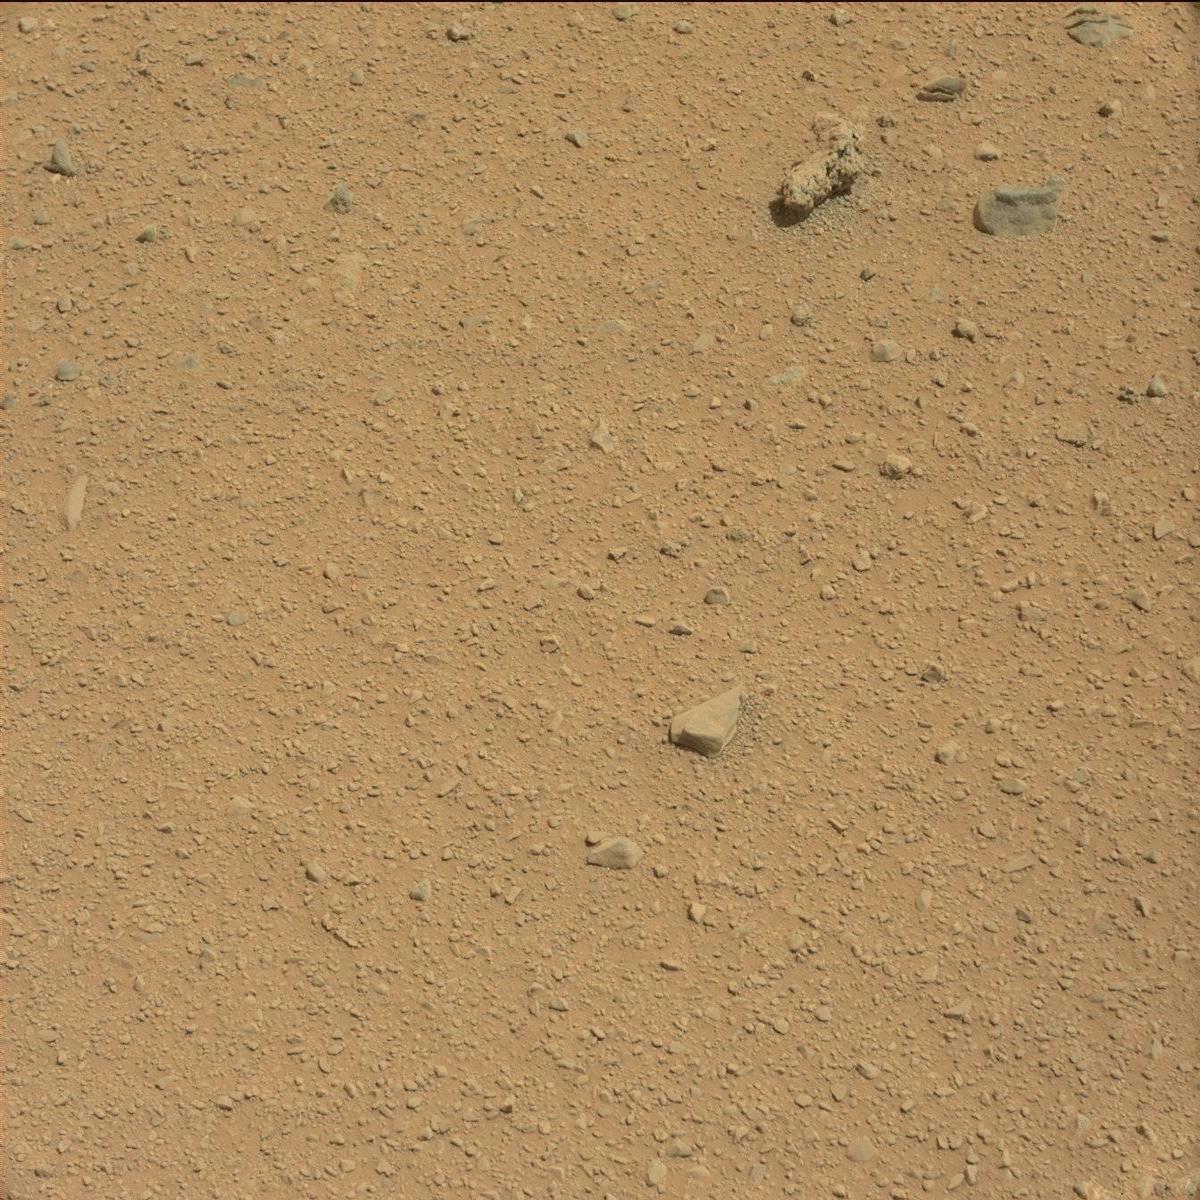
Terrain classes present: Bedrock, Rock, Sand / Soil